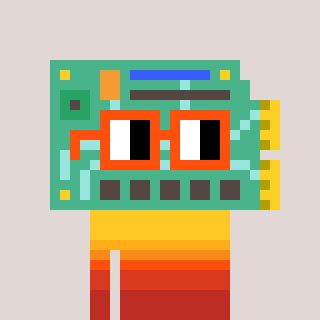
a pixel art character with square orange glasses, a chipboard-shaped head and a blue-colored body on a warm background